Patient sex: M
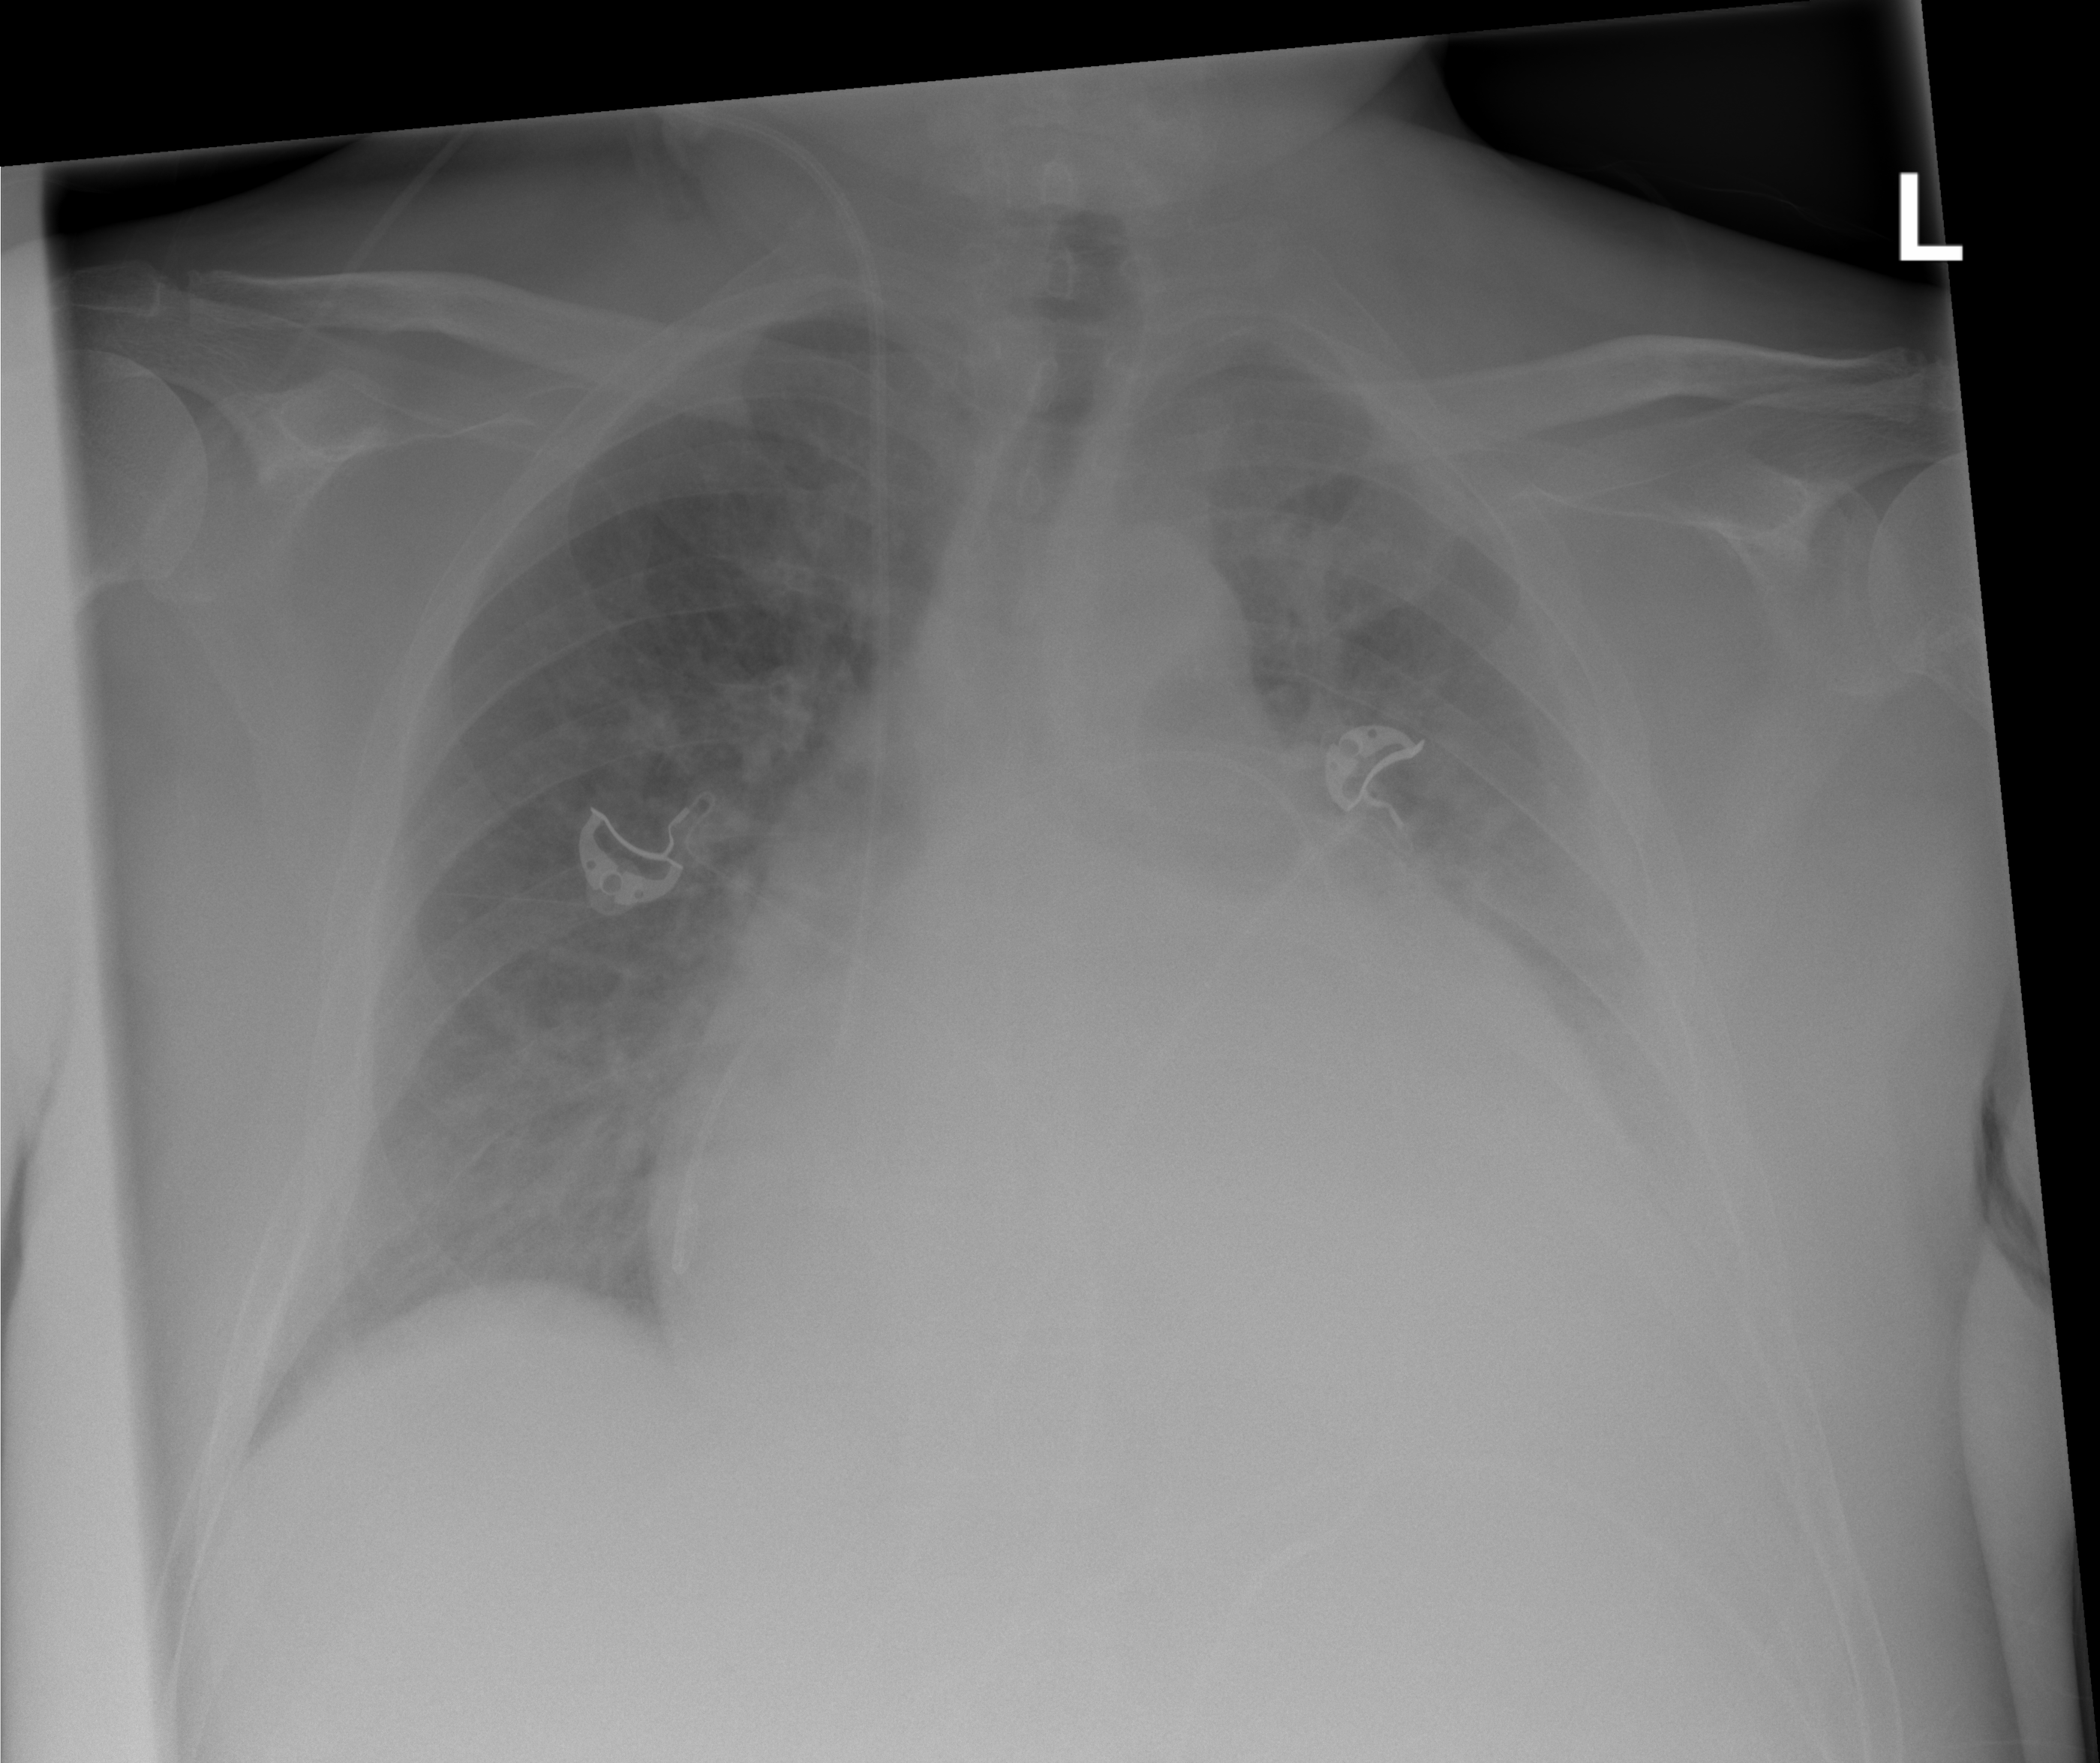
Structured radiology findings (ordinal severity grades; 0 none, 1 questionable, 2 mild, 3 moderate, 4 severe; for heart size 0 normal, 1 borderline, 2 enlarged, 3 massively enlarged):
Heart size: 3
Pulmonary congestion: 2
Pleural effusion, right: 0
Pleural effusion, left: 1
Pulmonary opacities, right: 0
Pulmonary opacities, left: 0
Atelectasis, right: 0
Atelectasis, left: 2